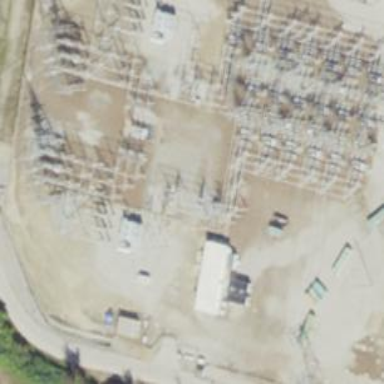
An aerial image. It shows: Switch for power supply.